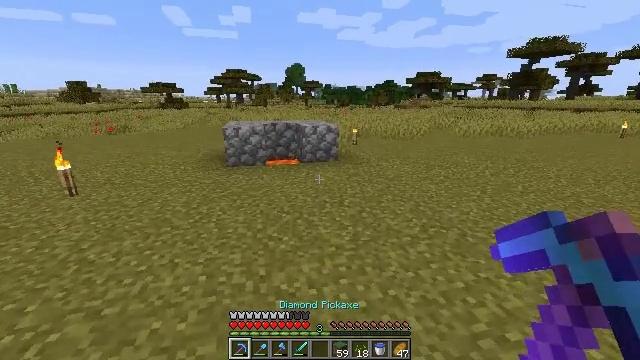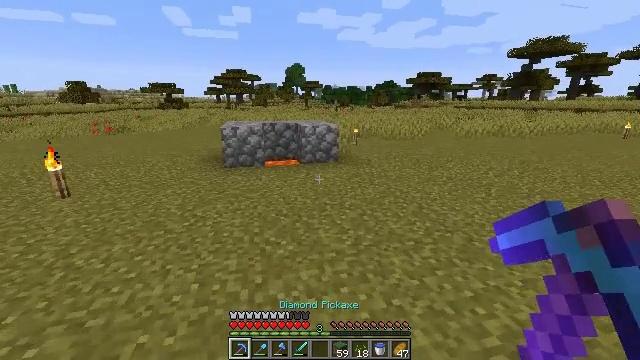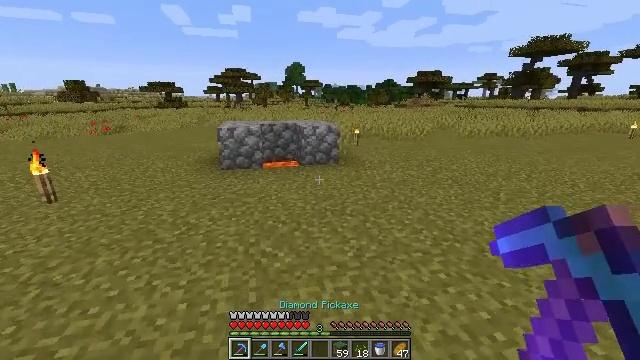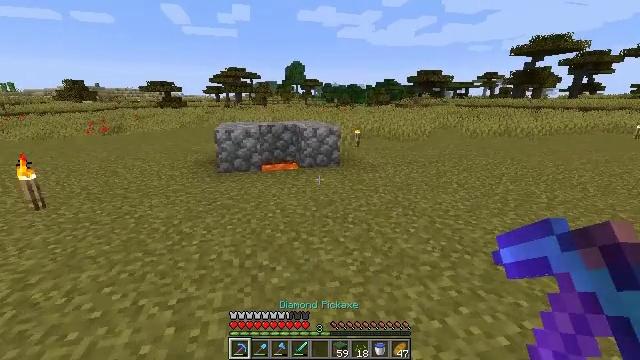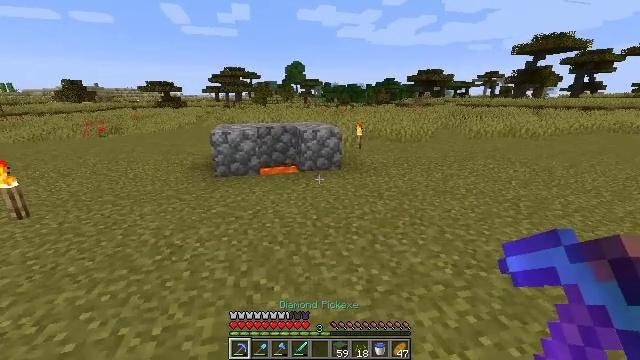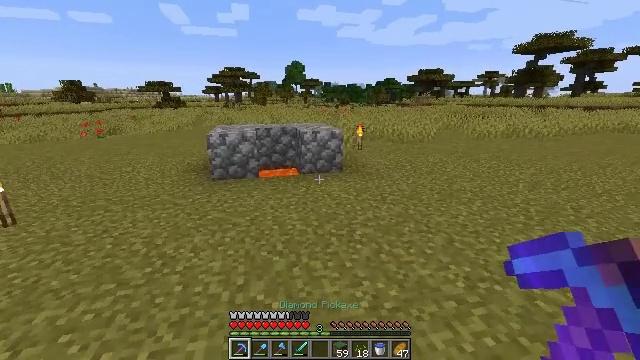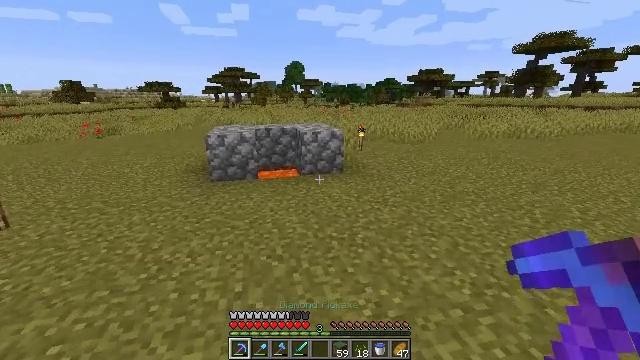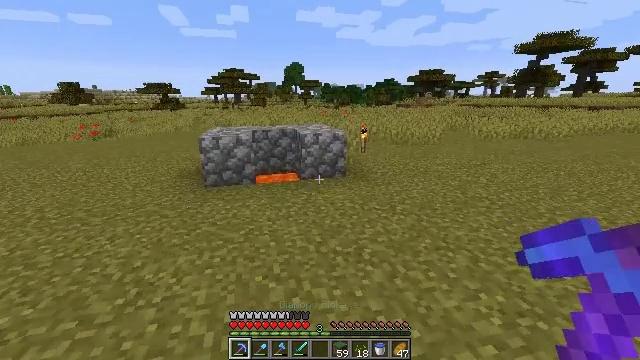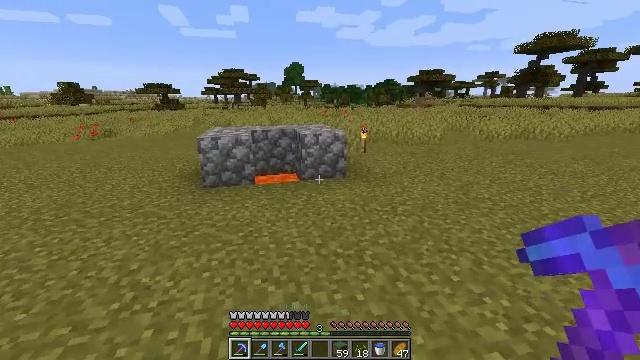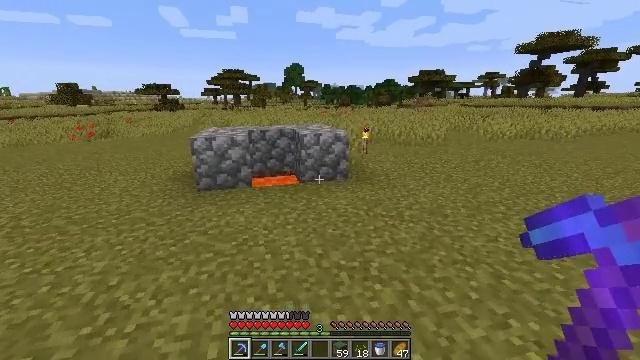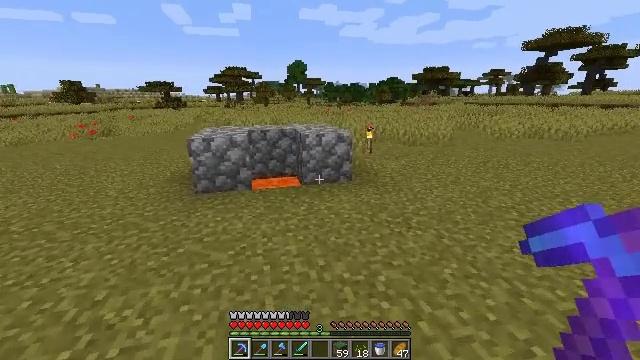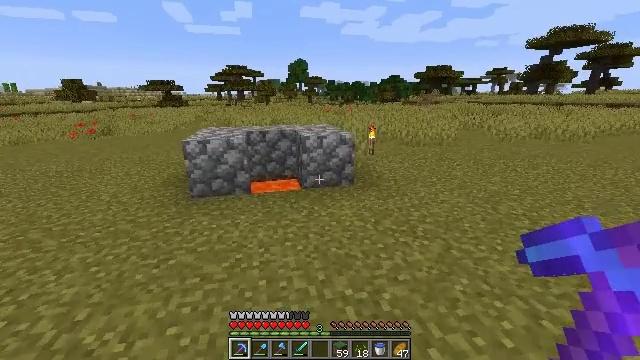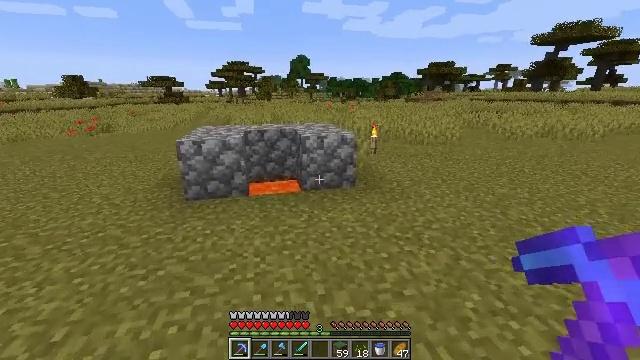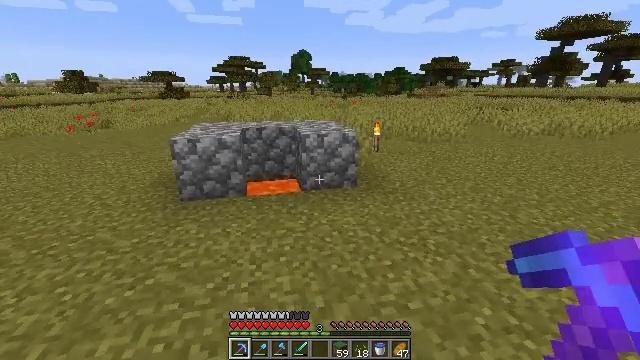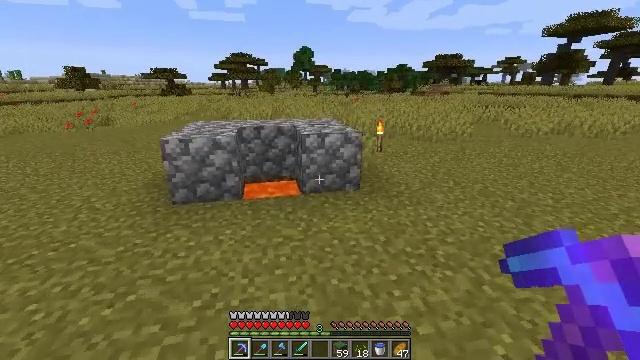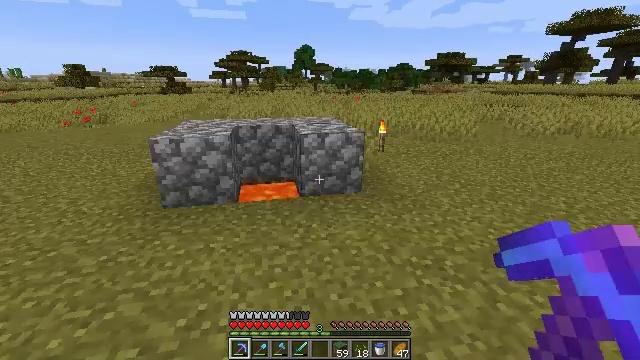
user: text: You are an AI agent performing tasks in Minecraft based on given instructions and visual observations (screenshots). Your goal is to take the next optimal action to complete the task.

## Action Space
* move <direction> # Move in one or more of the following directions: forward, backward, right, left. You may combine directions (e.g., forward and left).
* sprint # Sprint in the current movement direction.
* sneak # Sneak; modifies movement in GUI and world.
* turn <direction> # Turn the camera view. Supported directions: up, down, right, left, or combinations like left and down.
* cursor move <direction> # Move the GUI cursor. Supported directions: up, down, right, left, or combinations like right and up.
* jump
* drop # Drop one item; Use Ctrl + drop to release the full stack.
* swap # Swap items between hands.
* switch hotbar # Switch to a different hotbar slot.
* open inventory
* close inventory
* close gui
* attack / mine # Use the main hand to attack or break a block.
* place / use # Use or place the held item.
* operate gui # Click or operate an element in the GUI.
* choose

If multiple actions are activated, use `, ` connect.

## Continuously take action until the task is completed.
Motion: motion action
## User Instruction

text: Remove a grass block from the inventory.
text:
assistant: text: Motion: move forward
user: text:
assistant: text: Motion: move forward
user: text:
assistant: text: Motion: move forward
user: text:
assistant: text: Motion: move forward
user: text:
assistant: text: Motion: move forward
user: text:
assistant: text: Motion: move forward
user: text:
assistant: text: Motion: move forward
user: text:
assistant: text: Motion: move forward
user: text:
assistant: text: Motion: move forward
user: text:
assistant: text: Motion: move forward
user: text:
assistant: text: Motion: move forward
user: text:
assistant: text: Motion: move forward
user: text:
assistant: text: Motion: move forward
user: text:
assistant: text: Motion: move forward
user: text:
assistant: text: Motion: move forward
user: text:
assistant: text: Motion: move forward
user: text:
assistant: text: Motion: move forward
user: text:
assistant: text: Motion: move forward
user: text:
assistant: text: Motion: move forward
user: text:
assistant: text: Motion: move forward, turn left and down
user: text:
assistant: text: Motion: move forward, turn left
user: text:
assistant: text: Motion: move forward, turn left
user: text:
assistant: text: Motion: move forward, turn left
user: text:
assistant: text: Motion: move forward, turn left
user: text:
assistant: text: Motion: move forward, turn left
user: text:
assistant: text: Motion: no_op
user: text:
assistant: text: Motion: no_op
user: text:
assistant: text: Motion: no_op
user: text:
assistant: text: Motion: no_op
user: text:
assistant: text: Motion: no_op